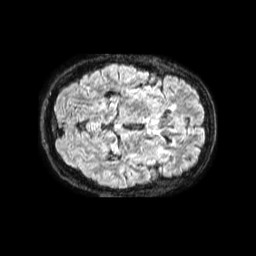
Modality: FLAIR
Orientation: axial
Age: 50
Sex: male
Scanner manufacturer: philips
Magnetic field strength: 1.5 T
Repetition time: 4.8 s
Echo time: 0.3317 s